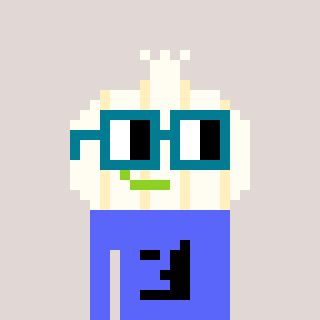
a pixel art character with square dark green glasses, a garlic-shaped head and a purple-colored body on a warm background